This plot shows a bearing's acceleration signal over time (raw waveform). What is the most likely bearing condition (normal, inner_race, outer_race, ball)?
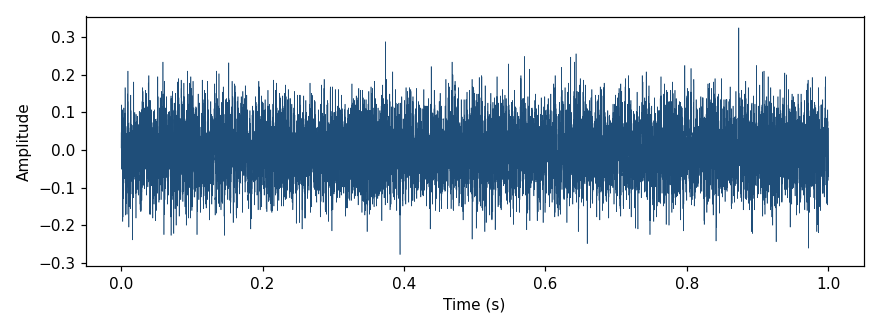
Answer: normal